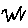
Label: zigzag